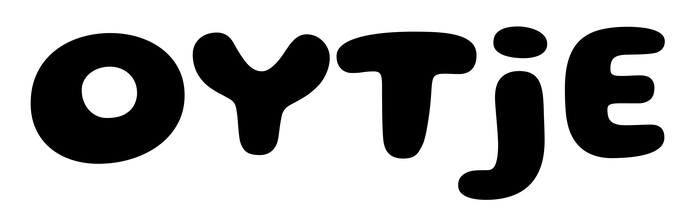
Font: Gluten_Bold